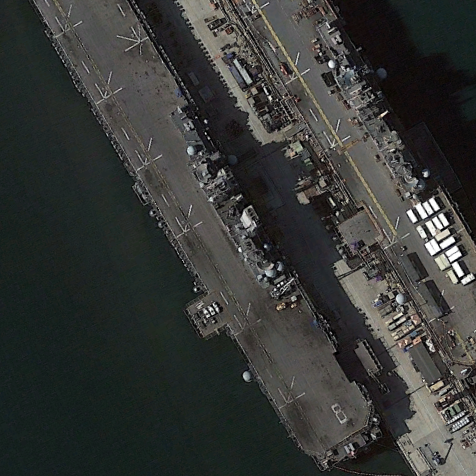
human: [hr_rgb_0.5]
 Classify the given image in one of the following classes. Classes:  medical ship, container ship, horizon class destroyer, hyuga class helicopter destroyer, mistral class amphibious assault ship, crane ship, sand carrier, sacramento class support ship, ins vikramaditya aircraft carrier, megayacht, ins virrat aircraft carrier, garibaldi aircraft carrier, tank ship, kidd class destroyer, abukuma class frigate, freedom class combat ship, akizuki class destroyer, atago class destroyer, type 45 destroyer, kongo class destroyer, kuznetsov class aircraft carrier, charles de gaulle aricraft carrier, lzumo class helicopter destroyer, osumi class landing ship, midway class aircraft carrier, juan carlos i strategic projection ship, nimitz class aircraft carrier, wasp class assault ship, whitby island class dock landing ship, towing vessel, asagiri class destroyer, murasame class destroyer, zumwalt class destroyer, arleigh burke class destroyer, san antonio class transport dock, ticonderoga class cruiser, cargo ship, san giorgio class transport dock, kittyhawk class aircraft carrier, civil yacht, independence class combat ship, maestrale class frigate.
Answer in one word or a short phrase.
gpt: Wasp class assault ship